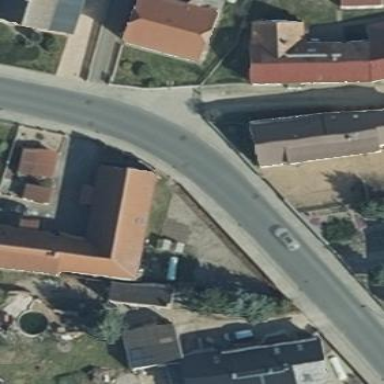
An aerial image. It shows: Residential building.